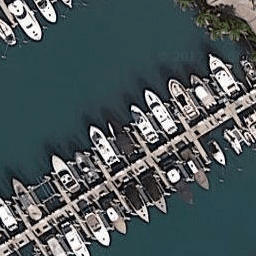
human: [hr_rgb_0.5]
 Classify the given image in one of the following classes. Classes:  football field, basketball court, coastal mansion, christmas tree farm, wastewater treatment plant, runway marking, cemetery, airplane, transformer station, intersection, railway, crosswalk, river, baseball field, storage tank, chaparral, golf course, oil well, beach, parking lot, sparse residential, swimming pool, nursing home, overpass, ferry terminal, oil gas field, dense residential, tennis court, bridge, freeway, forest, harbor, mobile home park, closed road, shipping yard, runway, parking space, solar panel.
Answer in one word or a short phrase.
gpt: harbor